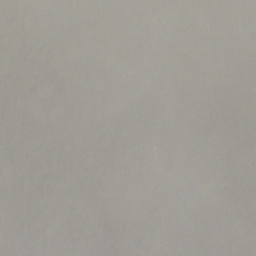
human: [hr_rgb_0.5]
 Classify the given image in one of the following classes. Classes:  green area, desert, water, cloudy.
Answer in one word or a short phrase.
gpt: cloudy